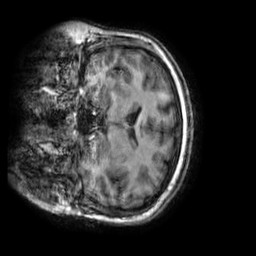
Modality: T1w
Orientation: coronal
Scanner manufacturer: ge
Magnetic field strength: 3 T
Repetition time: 0.008772 s
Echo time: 0.003796 s